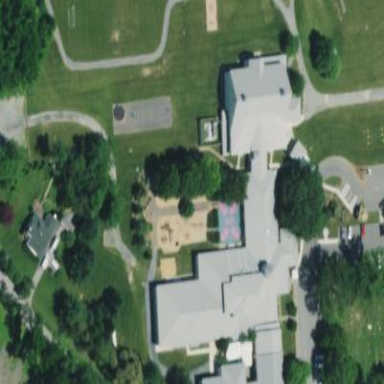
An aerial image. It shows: School building.